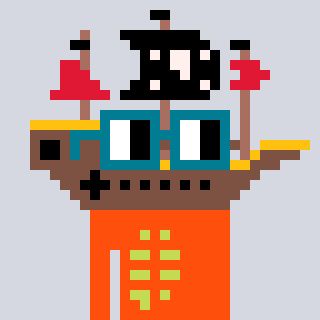
a pixel art character with square dark green glasses, a pirateship-shaped head and a orange-colored body on a cool background